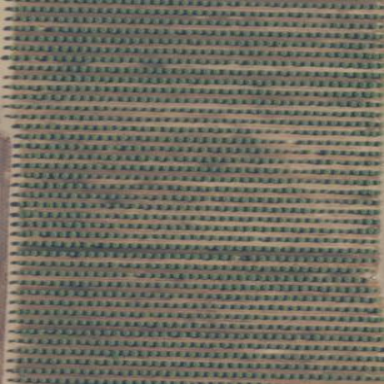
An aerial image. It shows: Orchard filled with almond trees.